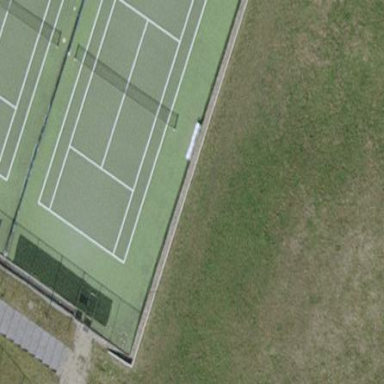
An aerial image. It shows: Tennis court with artificial turf surface.